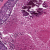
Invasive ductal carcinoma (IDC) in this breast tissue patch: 0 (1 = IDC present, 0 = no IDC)